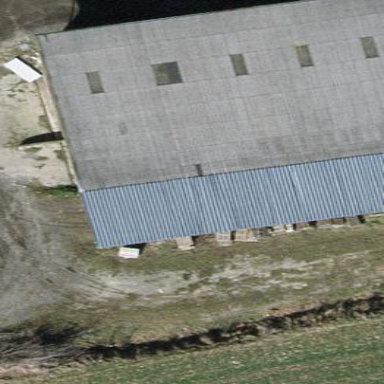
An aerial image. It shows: Gabled roof of building.